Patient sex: F
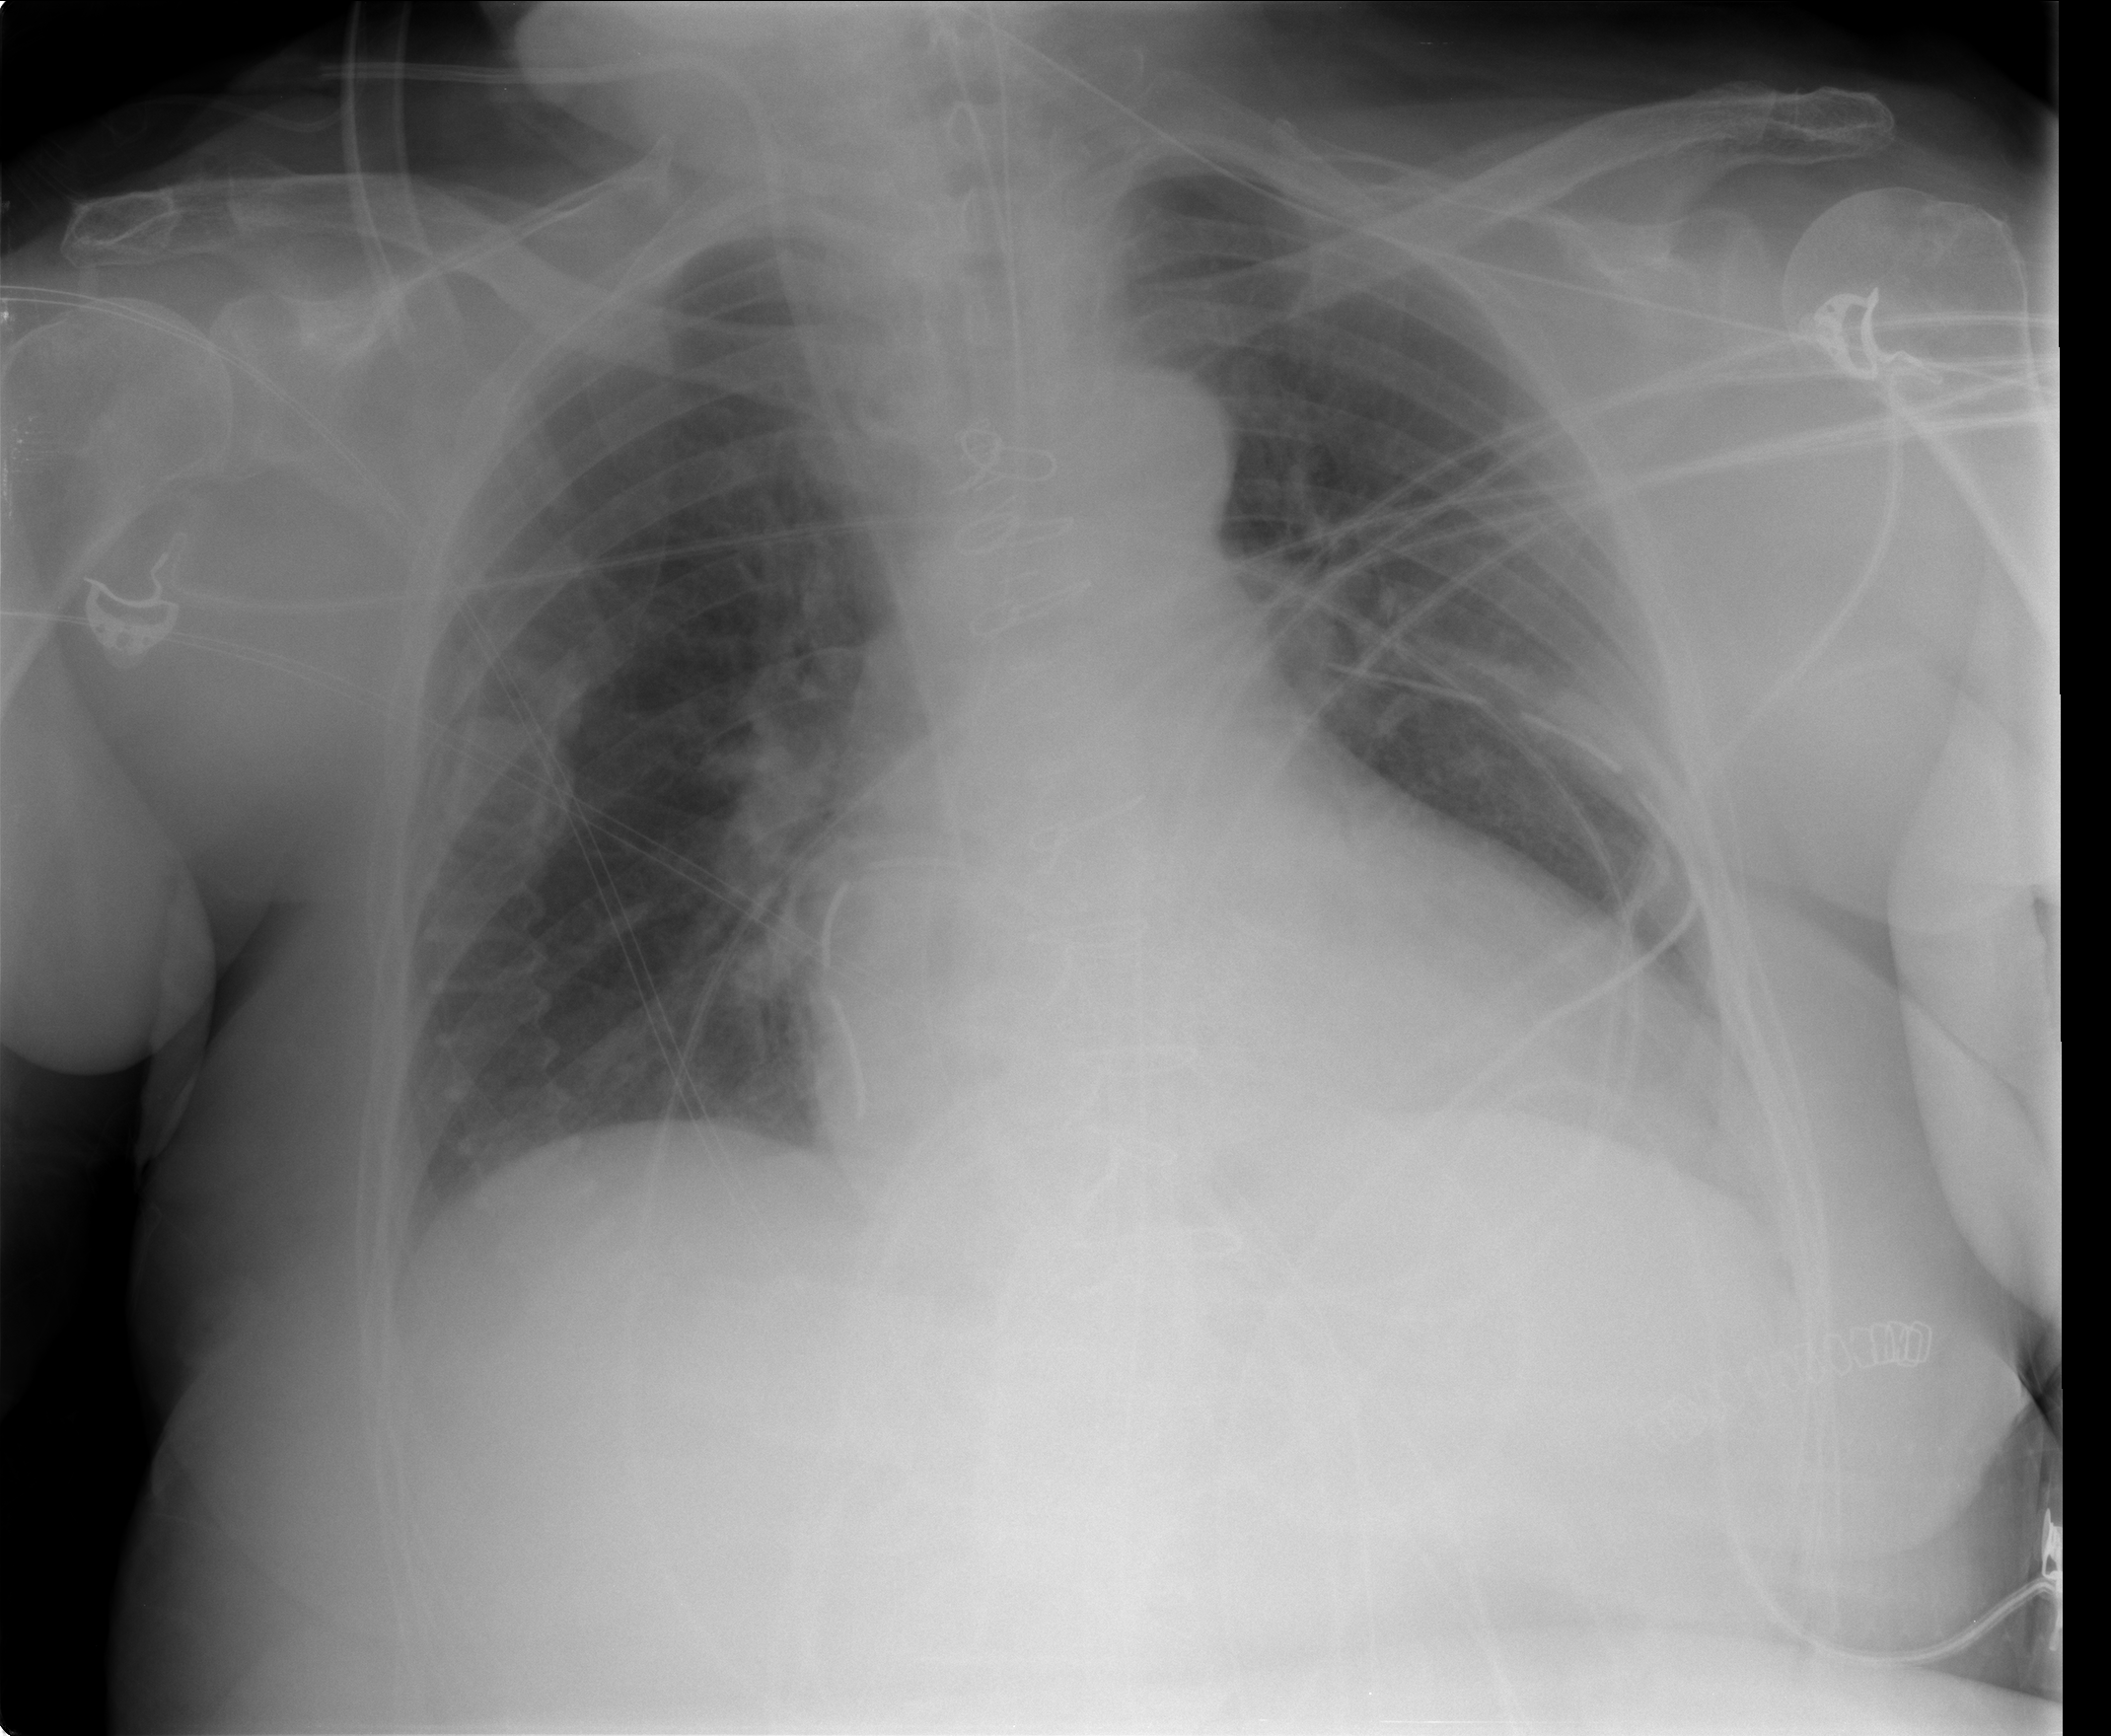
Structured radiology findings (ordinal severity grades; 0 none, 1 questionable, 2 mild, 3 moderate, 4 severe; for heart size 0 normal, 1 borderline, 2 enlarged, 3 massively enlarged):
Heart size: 2
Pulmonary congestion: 1
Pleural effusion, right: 0
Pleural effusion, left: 1
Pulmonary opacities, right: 0
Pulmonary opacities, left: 0
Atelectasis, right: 1
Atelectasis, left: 1